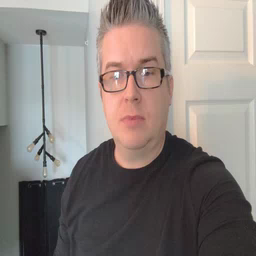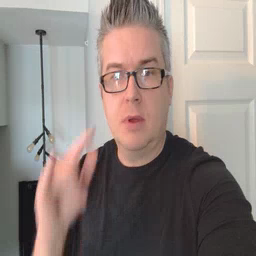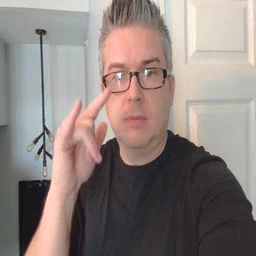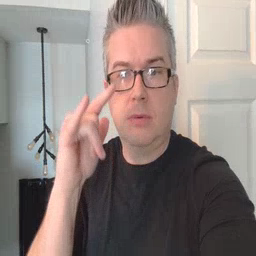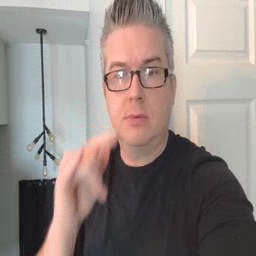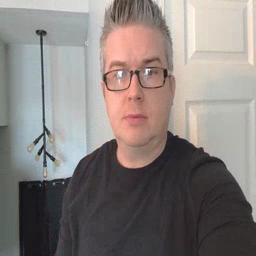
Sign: airplane